Interaction volume radius: 5 \u00c5
Interaction volume height: 15 \u00c5
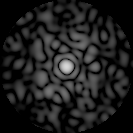
Disorder parameter: 0.8252